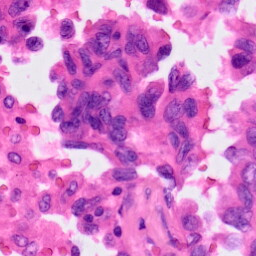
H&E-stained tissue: Lung